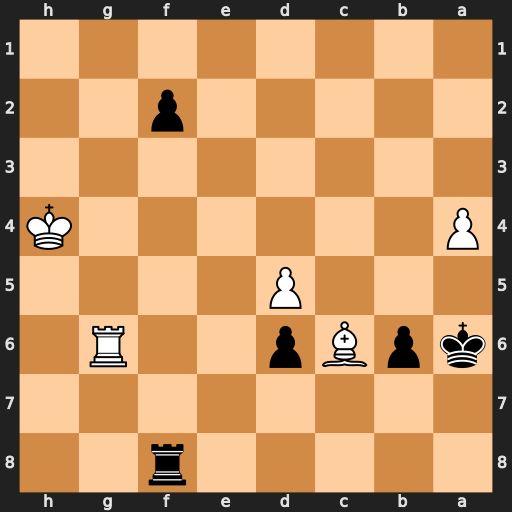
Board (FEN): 5r2/8/kpBp2R1/3P4/P6K/8/5p2/8
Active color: b
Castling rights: -
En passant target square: -
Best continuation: f1=Q Bb5+ Qxb5 axb5+ Kxb5